Question: do you have an idea why there are no search results when I use an comma or semicolon in my search bar?
I really get crazy...
Thanks ;-)
'''
// Create searchbar
searchBar = new JTextField(15);
searchButton.setVisible(false);
// Add to panel
panel.add(searchBar);
getRootPane().setDefaultButton(searchButton);
add(panel, BorderLayout.PAGE_START);
...
...
...
// Integrate ActionListener for textfilter
searchButton.addActionListener(new ActionListener() {
@Override
public void actionPerformed(ActionEvent e) {
String text = searchBar.getText();
if (text.length() == 0) {
tableRowSorter.setRowFilter(null);
} else {
tableRowSorter.setRowFilter(RowFilter.regexFilter("(?i)" + text));
}
}
});![Panel with search box][1]
'''

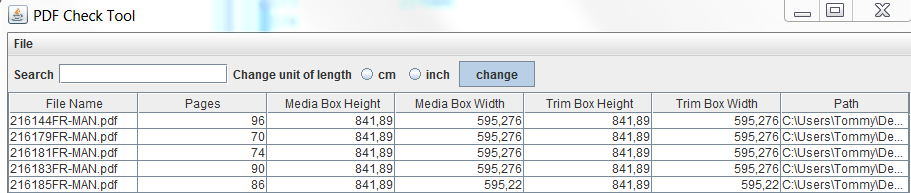
Answer: Comma and semicolon are used like metacharacters or escape sequences.
Try to use 'quote()' method to escape them:
'''
tableRowSorter.setRowFilter(RowFilter.regexFilter("(?i)" + Pattern.quote(text)));
'''